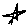
Label: star